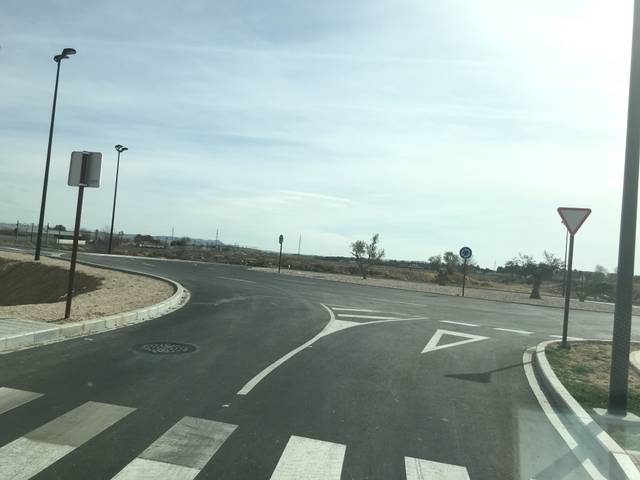
Region: Spain
Coordinates: 38.988, -1.839